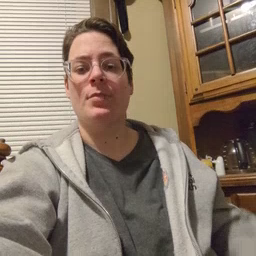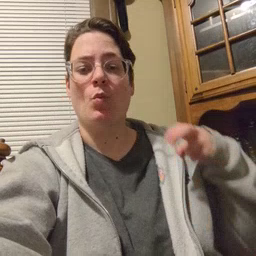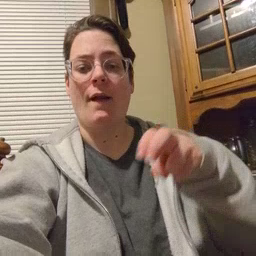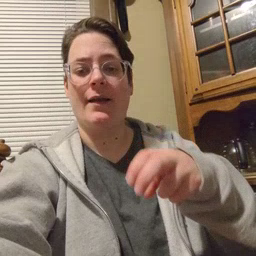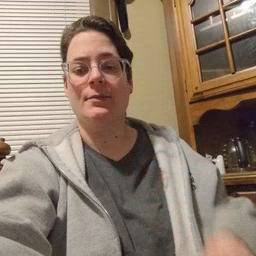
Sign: ride